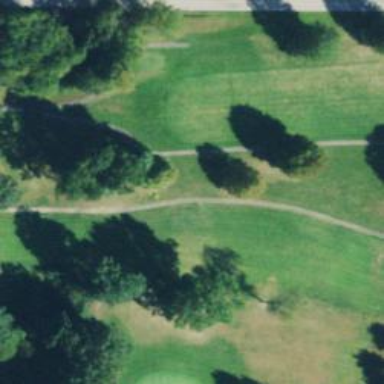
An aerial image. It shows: View of golf hole.